Question: I want to group the form fields like field set or simply enclosed by div. My form needs to be look like below
'''
<form>
<div class="step-1">
Field 1
Field 2
</div>
<div class="step-2">
Field 3
Field 4
</div>
</form>
'''
Graphical example :

Edit : Form class added for reference!
'''
class ProfileForm extends BaseProfileForm
{
public function configure()
{
..... // other widget configuration
$this->embedForm('media', new MediaForm());
}
}
'''
How can I do this in symfony form?
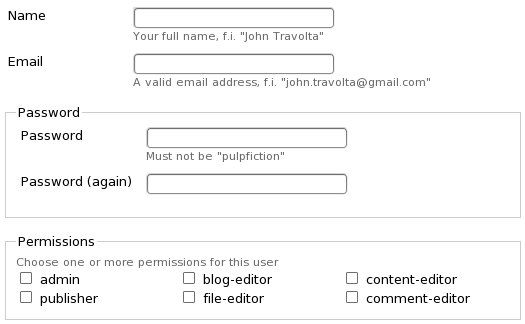
Answer: For example:
In action:
'''
$this->form = new MyCoolForm()
'''
In templates:
'''
<form name="form name" id="MyCoolForm" action="<?php echo url_for('action_url') ?>" method="post" <?php $form->isMultipart() and print 'enctype="multipart/form-data" ' ?>>
<?php echo $form['name']->render() ?>
<?php echo $form['name']->renderError(); ?>
<fieldset>
<legend>Ppassword:</legend>
<?php echo $form['password']->render() ?>
<?php echo $form['password']->renderError(); ?>
<?php echo $form['password_again']->render() ?>
<?php echo $form['password_again']->renderError(); ?>
<fieldset>
<?php echo $form->renderHiddenFields(); ?>
</form>
'''
etc...